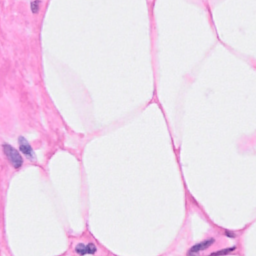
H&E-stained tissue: Breast